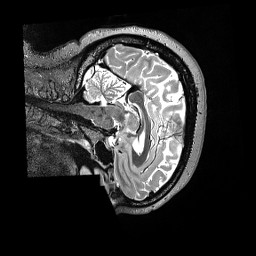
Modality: T2w
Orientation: sagittal
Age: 46
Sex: female
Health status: ill
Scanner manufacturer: siemens
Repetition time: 3.2 s